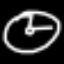
Label: clock